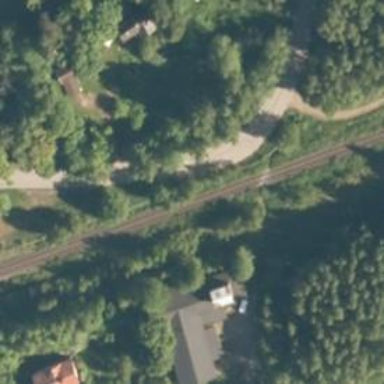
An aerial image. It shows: Continuous railway track.